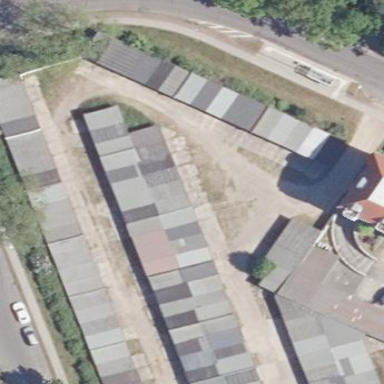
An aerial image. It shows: Group of garages.